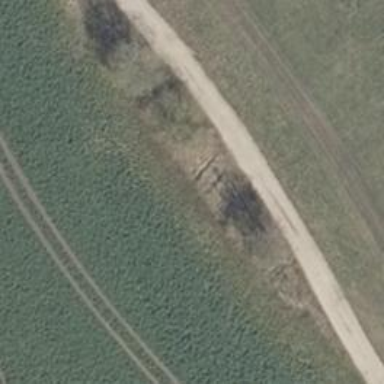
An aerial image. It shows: Sandy track with grade4 tracktype.